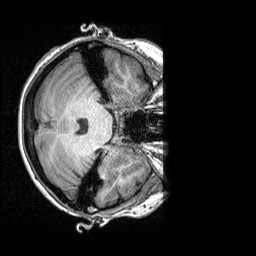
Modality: T1w
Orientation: axial
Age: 34
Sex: female
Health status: healthy
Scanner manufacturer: siemens
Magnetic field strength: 3 T
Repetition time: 2.3 s
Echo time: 0.00303 s